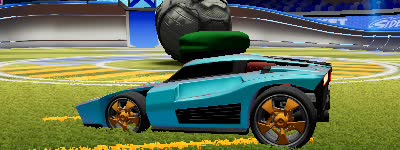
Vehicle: breakout